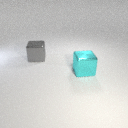
large gray metal cube behind large cyan metal cube